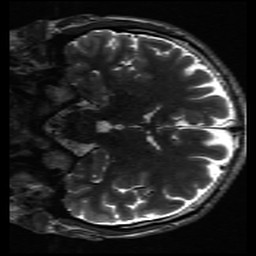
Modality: inplaneT2
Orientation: coronal